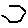
Label: hexagon